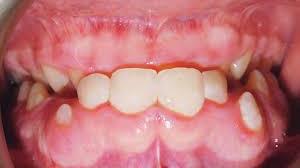
Condition: hypodontia